Question: I'm blogging using markdown now, but I don't know why there's a green margin on both sides

what can cause this? below is that I have blogged:
'''
##Pi Pei Dan Ge Zi Fu ##
###Pi Pei Chun Wen Ben ###
#
'Wen Ben ': My name is Ben
'Zheng Ze Biao Da Shi ': Ben
'Jie Guo ': 'Ben'
Zhe Li Shi Yong De Zheng Ze Biao Da Shi Shi Chun Wen Ben ,Pi Pei Yuan Shi Wen Ben Li Mian De 'Ben'.
<!-- more -->
#
'Wen Ben ': Hello, my name is Ben, my website is benforta.com
'Zheng Ze Biao Da Shi ': my
'Jie Guo ': 'my'
Zhe Li De Zheng Ze Biao Da Shi Pi Pei Liao Di Yi Ge 'my',Dan Hu Lue Liao Di Er Ge 'my'.Mo Ren Qing Kuang Xia ,Zheng Ze Biao Da Shi Zhi Pi Pei Di Yi Ge Pi Pei De Jie Guo ,Ru Guo Xiang Ba Suo You Jie Guo Zhao Chu Lai ,(Li Ru Zai JavaScriptLi ),Ke Yi Shi Yong g(global).
Ci Wai ,Zheng Ze Biao Da Shi Hui Qu Fen Da Xiao Xie ,myKe Yi Pi Pei my,Dan Bu Neng Pi Pei My.
###Pi Pei Ren Yi Zi Fu ###
'.'Zai Zheng Ze Biao Da Shi Li Mian Ke Yi Pi Pei Ren Yi Zi Fu ,Shen Zhi Shi Zi Fu Ben Shen .
#
'Wen Ben ': sales.xls sales1.xls sales2.xls ape.xls enrope.xls na1.xls na2.xls
'Zheng Ze Biao Da Shi ': sales.
'Jie Guo ': sales. sales1 sales2
Zhe Li De '.'Pi Pei Liao salesHou De Dan Ge Zi Fu ,Suo Yi Zhi You sales1.xlsHe sales2.xlsYu Zhi Pi Pei .
#
'Wen Ben ': sales.xls sales1.xls sales2.xls ape.xls enrope.xls na1.xls na2.xls
'Zheng Ze Biao Da Shi ': .a.\.xls
'Jie Guo ': na1.xls na2.xls
Zhe Li De Zheng Ze Biao Da Shi Zhong You Yi Ge '\',Biao Shi Zhuan Yi .Zhuan Yi Zhi Hou De '.'Zi Fu Bu Zai Biao Shi Qi Zai Zheng Ze Biao Da Shi Li De Yi Si ,Er Zhi Pi Pei Yi Ge Pu Tong De Dian .
##Pi Pei Yi Zu Zi Fu ##
###Pi Pei Duo Ge Zi Fu Zhong De Mou Yi Ge ###
#
'Wen Ben ': sales.xls sales1.xls sales2.xls sa1.xls ape.xls enrope.xls na1.xls na2.xls
'Zheng Ze Biao Da Shi ': [ns]a.\.xls
'Jie Guo ': sa1.xls na1.xls na2.xls
Zhe Li De Zheng Ze Biao Da Shi Zhong De '[na]'Biao Shi Pi Pei nHe aZhong De Ren Yi Yi Ge Zi Fu .
#
'Wen Ben ': The phrase "regular expression" is often abbreviated as "regex" or "RegEx"
'Zheng Ze Biao Da Shi ': [Rr]eg[Ee]x
'Jie Guo ': regex, RegEx
###Li Yong Zi Fu Ji He Qu Jian ###
#
'Wen Ben ': sales.xls sales1.xls sales2.xls sa1.xls ape.xls enrope.xls na1.xls na2.xls sam.xls
'Zheng Ze Biao Da Shi ': [ns]a[<PHONE>]\.xls
'Jie Guo ': sa1.xls na1.xls na2.xls
Zhe Li De Wen Ben Zhong Xin Jia Liao Yi Ge sam.xls,Dan Shi Wo Men Zhi Xiang Pi Pei Yi nHuo sKai Tou ,Yi Shu Zi Jie Wei De Zi Fu Chuan ,Suo Yi Wo Men Ding Yi Liao Yi Ge Shu Zi Qu Jian Lai Pi Pei Suo You De Shu Zi .Dan Shi Zhe Li De Zi Fu Qu Jian Zhi Pi Pei 0-9,Bu Neng Pi Pei 10,20Huo Zhe 100.
* tips: Shang Mian De [<PHONE>]Ke Yi Yong [0-9]Lai Dai Ti
* Huan You Yi Xie Ke Yi Ye Neng Shi Yong Lian Zi Fu Lai Dai Ti De You : [a-z] [A-Z] Deng Deng .
'note': Lian Zi Fu '-'Shi Yi Ge Te Shu De Yuan Zi Fu ,Zuo Wei Yuan Zi Fu Ta Zhi Neng Bei Yong Zai []Zhi Jian ,Fou Ze Ta Jiu Zhi Shi Yi Ge Pu Tong De Zi Fu Yu -Pi Pei ,Bu Xu Yao Zhuan Yi .
Zai Yi Ge Zi Fu Ji He Li Ke Yi Gei Chu Duo Ge Zi Fu Qu Jian ,Bi Ru Xia Mian Zhe Ge Ji He Li Ke Yi Pi Pei Ren Yi De Zi Mu He Shu Zi (0-9Zhi Jian ):
'[a-zA-Z0-9]'
#
Pi Pei RGBZhi (RGBZhi Shi You 6Ge Lian Xu De Ren Yi Zi Fu Huo Zhe 0-9Jian De Shu Zi Gou Cheng )
'Wen Ben ': <body bgcolor="#336655" text="#FFFFFF" height=10 width=20>
'Zheng Ze Biao Da Shi ': #[a-zA-Z0-9][a-zA-Z0-9][a-zA-Z0-9][a-zA-Z0-9][a-zA-Z0-9][a-zA-Z0-9]
'Jie Guo ': #336655, #FFFFFF
###Qu Fei Pi Pei ###
#
'Wen Ben ': sales.xls sales1.xls sales2.xls sa1.xls ape.xls enrope.xls na1.xls na2.xls sam.xls
'Zheng Ze Biao Da Shi ': [ns]a[\^0-9]\.xls
'Jie Guo ': sam.xls
Zhe Li De '^'Biao Shi Fei ,Suo Yi [\^0-9]Jiu Biao Shi Bu Shi 0-9Zhong Shu Zi De Ren Yi Yi Ge .
##Shi Yong Yuan Zi Fu ##
###Dui Te Shu Zi Fu Jin Xing Zhuan Yi ###
'Yuan Zi Fu ': Zai Zheng Ze Biao Da Shi Li Mian You Te Shu Han Yi De Zi Fu ,Li Ru '.'Shi Yi Ge Yuan Zi Fu ,Yong Lai Pi Pei Ren Yi Zi Fu .'^'Shi Yi Ge Yuan Zi Fu ,Yong Lai Qu Fei .
'Zhuan Yi ': Ru Guo Xiang Yao Pi Pei Zi Mian Yi Yi Shang De Yuan Zi Fu (Er Bu Shi Qi Zai Zheng Ze Biao Da Shi Li De Yi Si ),Jiu Xu Yao Jin Xing Zhuan Yi .Tong Chang Shi Zai Yuan Zi Fu Qian Mian Jia Shang Fan Xie Gang '\'.
#
'Wen Ben ':
'''javascript
var myArray = new Array();
if (myArray[0] == 0) {
...
}
'''
'Zheng Ze Biao Da Shi ': myArray[0]
'Jie Guo ': myArray
Ben Xiang Pi Pei Zheng Ge myArray[0],Dan Que Zhi Pi Pei Liao myArray.Yin Wei [0]Zai Zheng Ze Biao Da Shi Li Biao Shi Ji He Zhong De Yi Ge ,Zhe Li Jiu Shi 0,Suo Yi Ta Qi Dai De Jie Guo Shi myArrayHou Mian Gen Shang 0-9Zhi Jian Ren Yi Yi Ge Shu Zi ,Zhe Li Mei You Pi Pei De Jie Guo ,Suo Yi Zhi Pi Pei Dao Liao Qian Mian De Zi Fu Chuan ,Suo Yi Xu Yao Dui []Jin Xing Zhuan Yi .
'Zheng Que De Zheng Ze Biao Da Shi ': myArray\[0\] Huo Zhe myArray\[[0-9]\]Lai Pi Pei Di 0Ge Dao Di 9Ge Shu Zu .
'note': Yin Wei '\'Zai Zheng Ze Biao Da Shi Li Mian Ye Shi Yi Ge Yuan Zi Fu ,Ru Guo Xiang Yao Pi Pei \,Ye Xu Yao Dui Qi Zhuan Yi ,Ji '\'.
Xia Mian De Zhe Zhang Tu Biao Zong Jie Liao Yi Xie Te Shu De Yuan Zi Fu :
{% img /images/regex-1_1.png %}
'tips': Ke Yi Shi Yong '
'Lai Pi Pei Yi Ge Hui Che +Huan Xing De Zu He .
###Pi Pei Te Ding De Zi Fu Lei Bie ###
####Pi Pei Shu Zi Yu Fei Shu Zi ####
'\d': Pi Pei Ren Yi Yi Ge Shu Zi Zi Fu ,Deng Jie Yu [0-9]
'\D': Pi Pei Ren Yi Yi Ge Fei Shu Zi Zi Fu ,Deng Jie Yu [\^0-9]
####Pi Pei Zi Mu He Shu Zi Yu Fei Zi Mu He Shu Zi ####
'Zi Mu He Shu Zi ': A-Z, a-z, 0-9He Xia Hua Xian '_'.
'\w': Pi Pei Ren Yi Yi Ge Zi Mu Shu Zi Zi Fu Huo Xia Hua Xian Ji He (Deng Jie Yu [A-Za-a0-9])
'\W': Yu Shang Mian De Pi Pei Xiang Fan (Deng Jie Yu [\^A-Za-a0-9])
####Pi Pei Kong Bai Zi Fu He Fei Kong Bai Zi Fu ####
'\s': Pi Pei Ren Yi Yi Ge Kong Bai Zi Fu (Deng Jie Yu [
])
'\S': Pi Pei Ren Yi Yi Ge Fei Kong Bai Zi Fu (Deng Jie Yu [\^
])
####Shi Yong POSIXZi Fu Lei ####
POSIXShi Xu Duo Zheng Ze Biao Da Shi (Dan Bu Shi Suo You ,Li Ru JavaScriptJiu Bu Zhi Chi POSIX)Du Zhi Chi De Yi Chong Jian Xie Xing Shi .
Xia Mian Shi POSIXZi Fu Biao :
{% img /images/regex-1_2.png %}
Ke Yi Shi Yong POSIXLai Dai Ti Shang Mian De Yi Ge Li Zi :
#
'Wen Ben ': <body bgcolor="#336655" text="#FFFFFF" height=10 width=20>
'Zheng Ze Biao Da Shi ': #[[:xdigit:]][[:xdigit:]][[:xdigit:]][[:xdigit:]][[:xdigit:]][[:xdigit:]]
'Jie Guo ': #336655, #FFFFFF
Zhe Li De POSIXShi Yong Liao Liang Ceng Gua Hao ,Li Mian De Yi Ceng Biao Shi POSIXZi Fu Lei ,Wai Mian De Na Yi Ceng Biao Shi Zi Fu Ji He .
'''
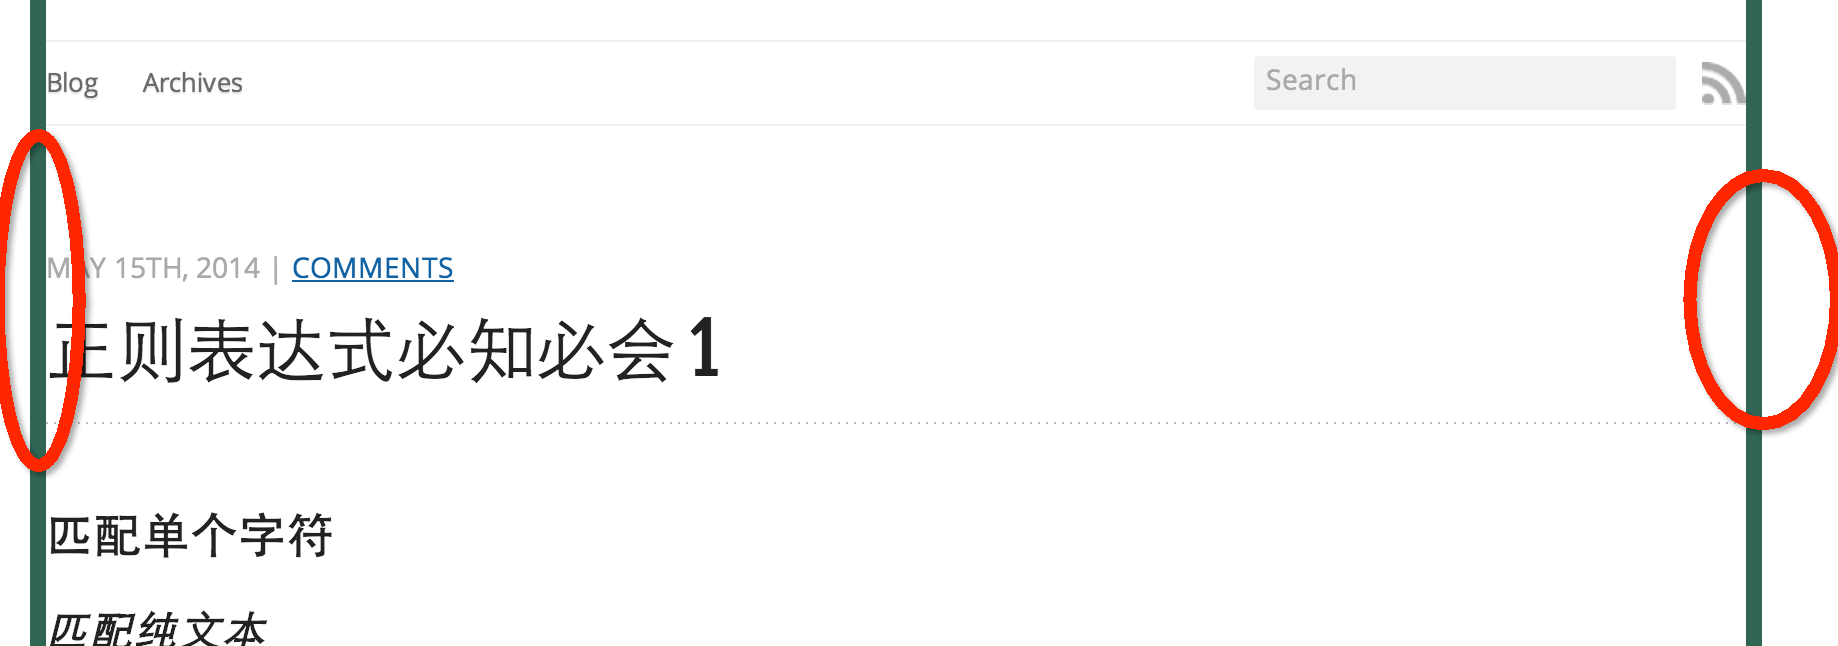
Answer: Well ,I find the solution. There should be an escape before character "<"